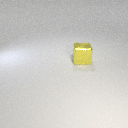
large yellow metal cube